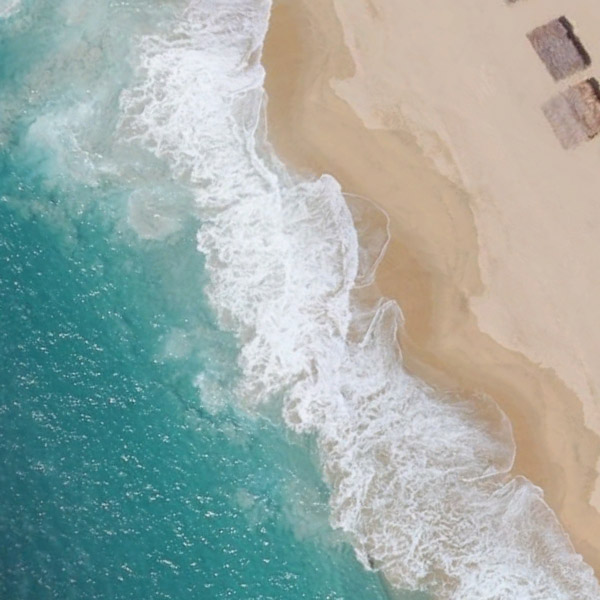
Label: Beach